Question: I don't know if it's me or something but I can't place a simple text or a button in design mode in Android Studio

If it helps, this is the code:
'''
<android.support.constraint.ConstraintLayout xmlns:android="http://schemas.android.com/apk/res/android"
xmlns:app="http://schemas.android.com/apk/res-auto"
xmlns:tools="http://schemas.android.com/tools"
android:layout_width="match_parent"
android:layout_height="match_parent"
tools:context=".MainActivity">
<Button
android:id="@+id/button2"
style="@android:style/Widget.Button"
android:layout_width="wrap_content"
android:layout_height="wrap_content"
android:textAppearance="@style/TextAppearance.AppCompat.Button"
android:visibility="visible"
app:layout_constraintBottom_toTopOf="parent"
app:layout_constraintEnd_toStartOf="parent"
app:layout_constraintHorizontal_bias="0.45"
app:layout_constraintStart_toStartOf="parent"
app:layout_constraintTop_toTopOf="parent"
tools:text="Test" />
<TextView
android:id="@+id/textView"
android:layout_width="wrap_content"
android:layout_height="wrap_content"
android:text="Hello World!"
app:layout_constraintBottom_toBottomOf="parent"
app:layout_constraintLeft_toLeftOf="parent"
app:layout_constraintRight_toRightOf="parent"
app:layout_constraintTop_toTopOf="parent" />
'''
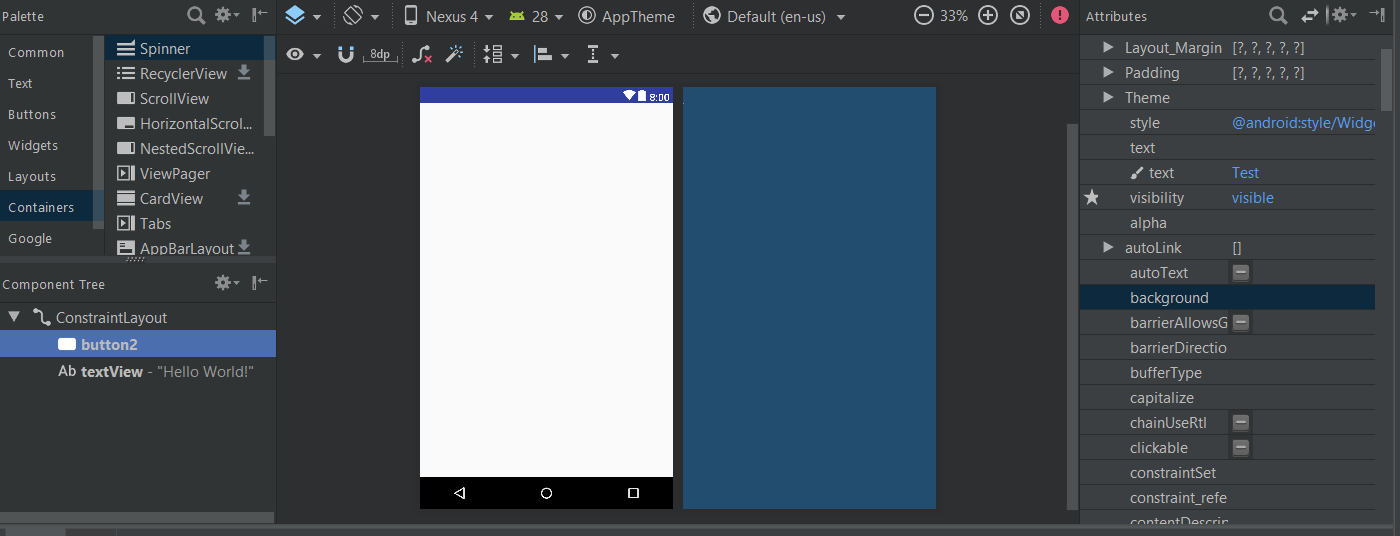
Answer: >
and this is working! thanks a lot! :D